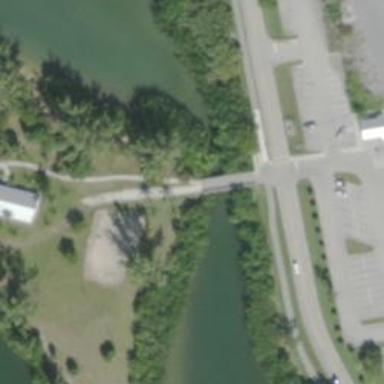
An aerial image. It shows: Footway bridge.